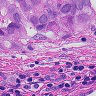
Metastatic tissue present: yes